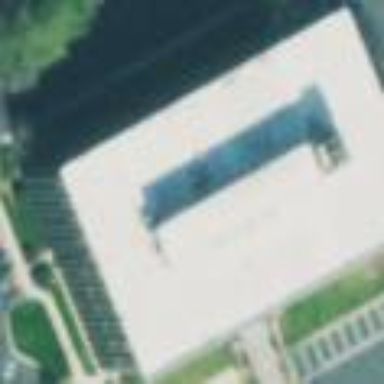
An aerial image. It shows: Office building.